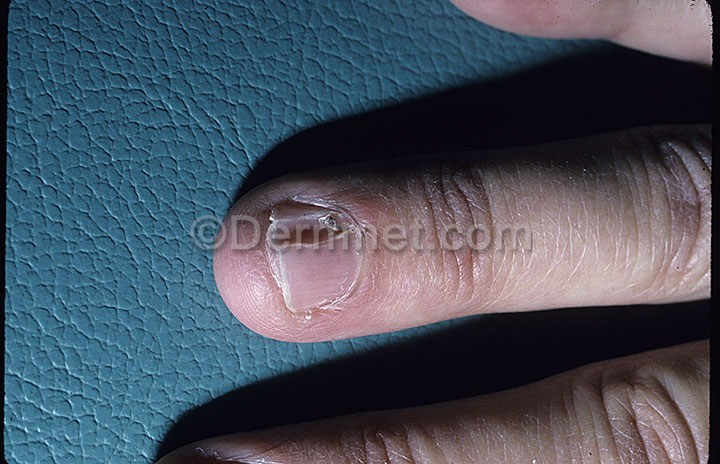
Disease: Nail Fungus and other Nail Disease